九年级 · 度量几何学
如图, 在 $\triangle A B C$ 中, $A B=5, D 、 E$ 分别是边 $A C$ 和 $A B$ 上的点, 且 $\angle A D E=\angle B$,若 $A D \cdot B C$ 的值为 10 , 则 $D E$ 的长为 $\qquad$

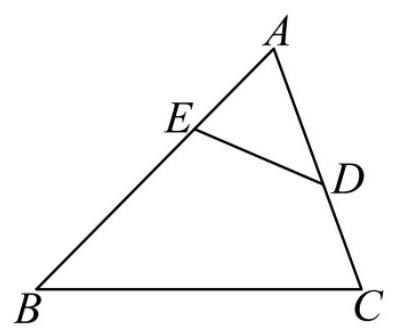
答案:  2

解析: 由相似三角形的判定和性质即可求解.

【详解】解: $\because \angle A D E=\angle B, \angle A=\angle A$,

$\therefore \triangle A D E \sim \triangle A B C$,

$\therefore \frac{A D}{A B}=\frac{D E}{B C}$,

$\therefore A D \cdot B C=A B \cdot D E=5 D E=10$,

$\therefore D E=2$.

故答案为: 2 .

【点睛】本题主要考查相似三角形的判定与性质, 证明三角形相似得出比例式是解决问题的关键.